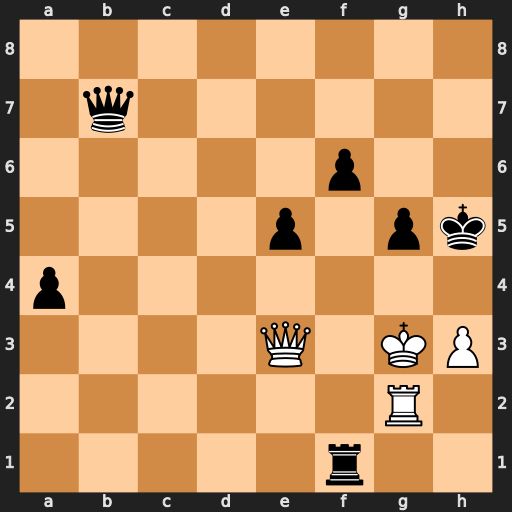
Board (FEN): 8/1q6/5p2/4p1pk/p7/4Q1KP/6R1/5r2
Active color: w
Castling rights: -
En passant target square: -
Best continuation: Qe2+ Kg6 Qxf1